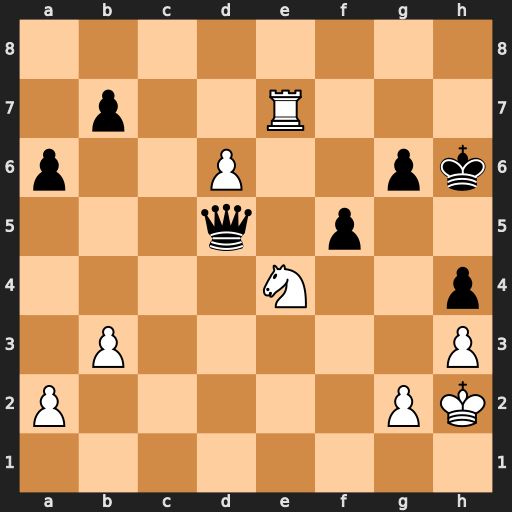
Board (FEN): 8/1p2R3/p2P2pk/3q1p2/4N2p/1P5P/P5PK/8
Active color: w
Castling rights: -
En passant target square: -
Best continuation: Rh7+ Kxh7 Nf6+ Kg7 Nxd5